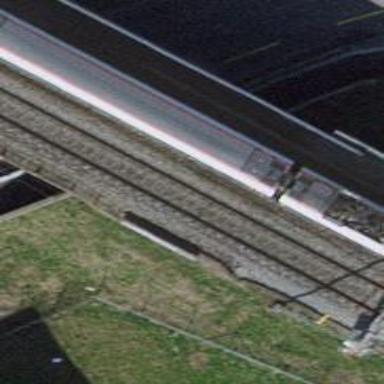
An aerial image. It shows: Bridge over electrified railway with contact line.